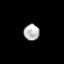
Tissue: prostate
Cell type: T cells
Senescence score: 0.7452
Nuclear area (px): 234
Mean DAPI intensity: 190.641